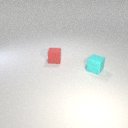
small cyan rubber cube to the right of small red rubber cube